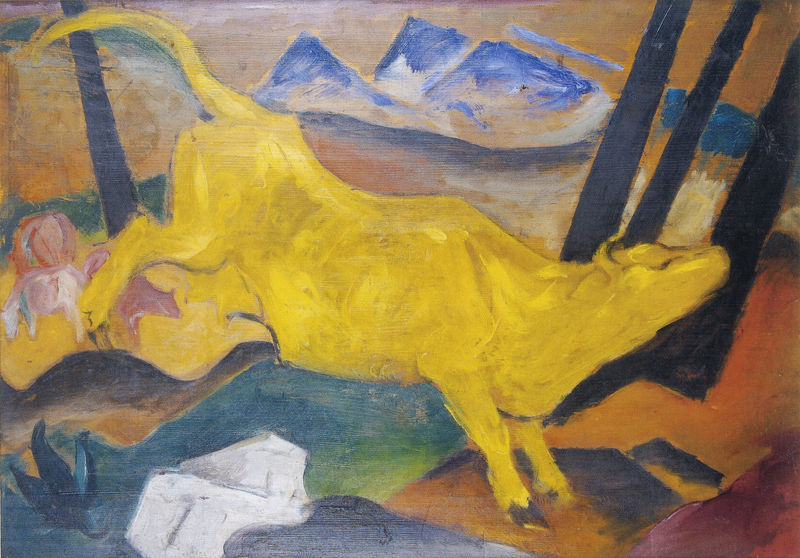
Titel: Die gelbe Kuh (Skizze)
Künstler: Franz Marc
Standort: Halle
Institution: Kunstmuseum des Landes Sachsen-Anhalt
Schlagwörter: baum, berg, blau, blätter, felsen, himmel, weiß, baumstämme, bäume, gelb, grün, landschaft, bewegung, blume, bunt, orange, rücken, schwarz, hund, rot, schnee, tier, wiese, expressionismus, flächig, steine, hals, horn, feld, kühe, natur, weide, pflanze, kontrast, rosa, wald, beine, deutschland, huf, schwanz, sprung, liegen, laufen, warm, abstrakt, berge, farben, fels, gebirge, gipfel, modern, farbe, violett, herde, kuh, rind, stämme, blue, oil, red, white, black, green, painting, yellow, pink, plant, bauch, abstrahiert, grünblau, vier, expressionistisch, farbflächen, unnatürlich, lichtung, dynamik, lilie, franz, dynamisch, springen, rock, rocks, sky, tree, mystisch, ear, hill, hills, landscape, mountain, mountains, trees, fröhlich, naturalistisch, snow, euter, grass, golden, ochse, stier, color, animals, tail, mystik, blauer reiter, ausschlagen, kandinsky, abstract, marc, meadow, pasture, happy, valley, kalb, leaves, watercolor, felden, colorful, colors, organge, franz marc, austreten, baume, expessionismus, f.marc, mack, polychrom, stieer, animal, eye, legs, cattle, cow, cows, goldenes kalb, bull, hoof, horns, blaue berge, buck, hooves, paint, sheep, simple, galloping, jump, jumping, flock, grazing, elb, lion, kick, spring, springend, moo, store, 1915, 1913, gelbe kuh, 1914, ox, muenter, guernica, 1916, oragne, kuhh, gelber stier, gelbes tier, frolick, storn, bucking, heffer, mounrain, 황금색 소가 있어요, 소가 달리고 있네요, 소뒤에 다른 동물이 따라오고 있어요, 산들이 푸르네요, 흰색 돌이 보여요, mountion